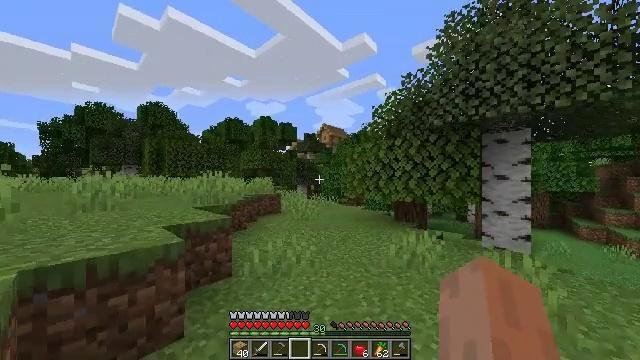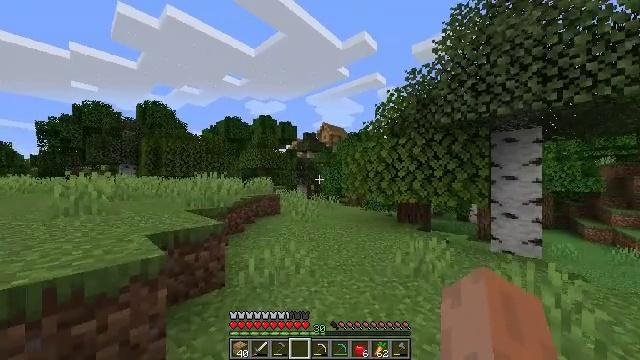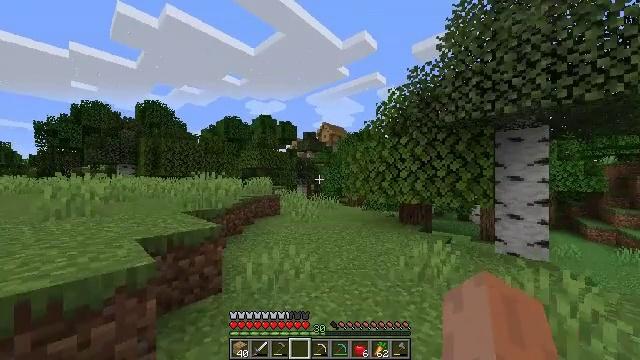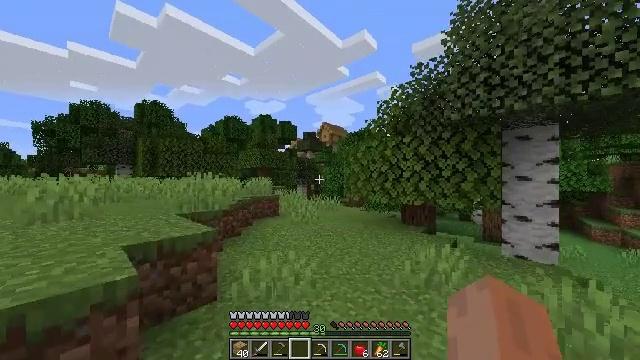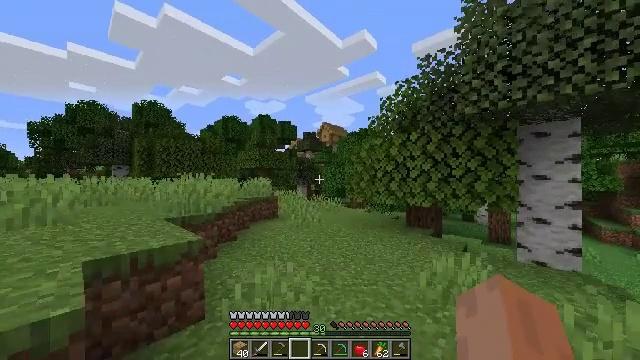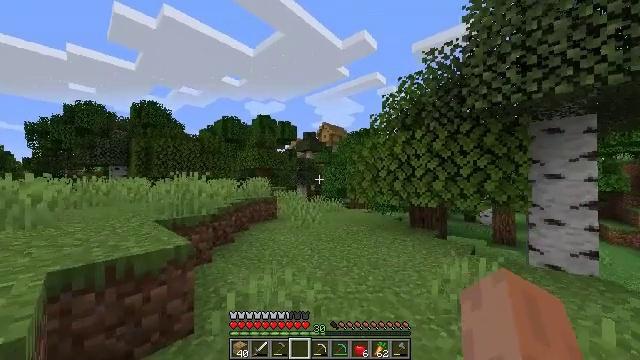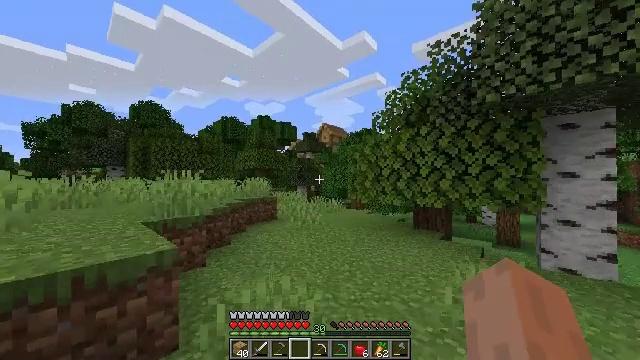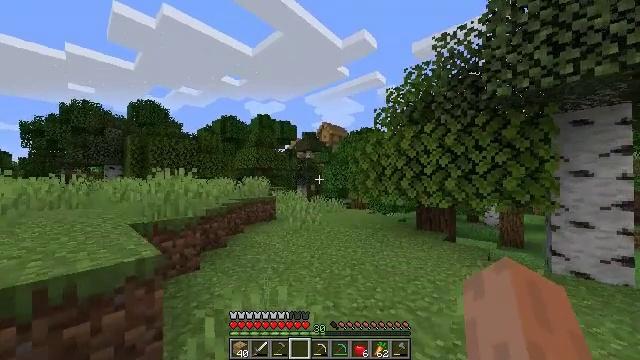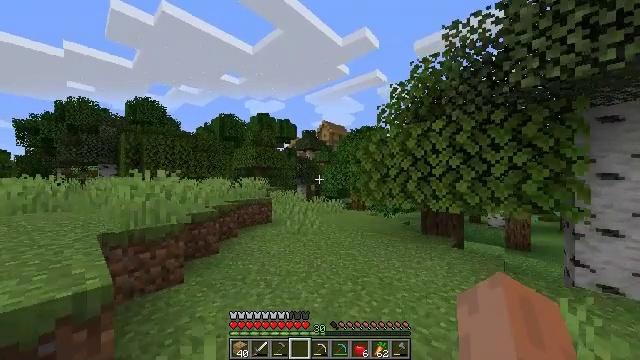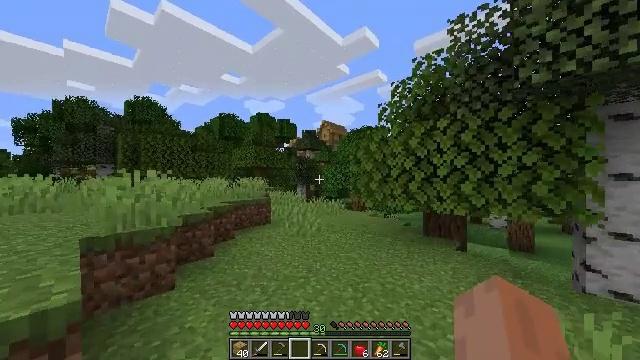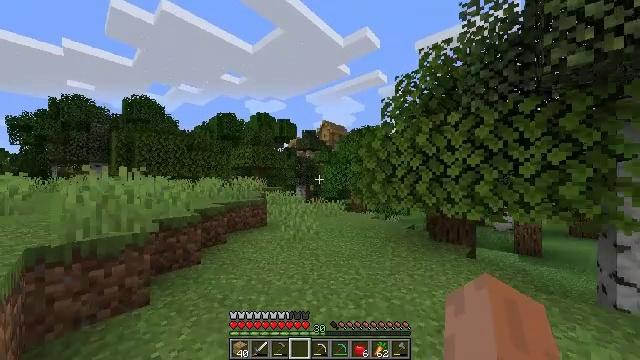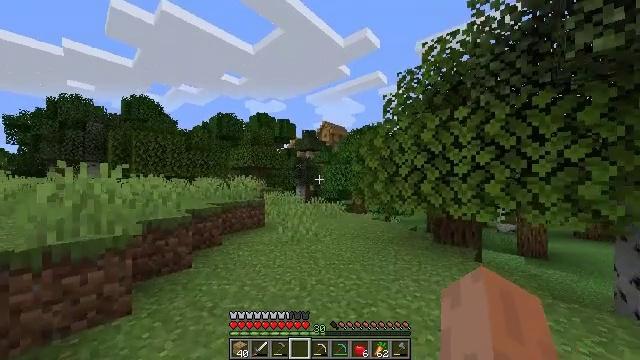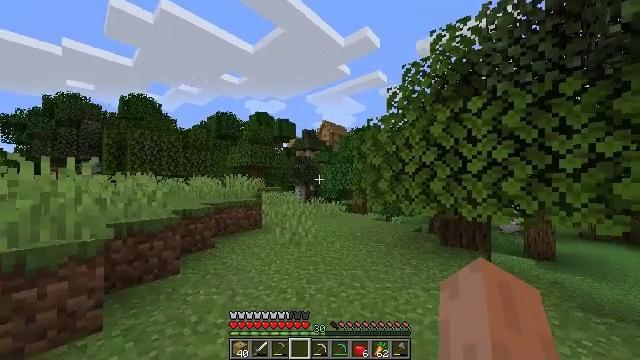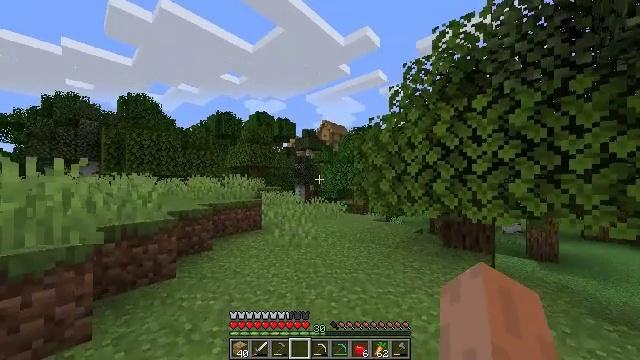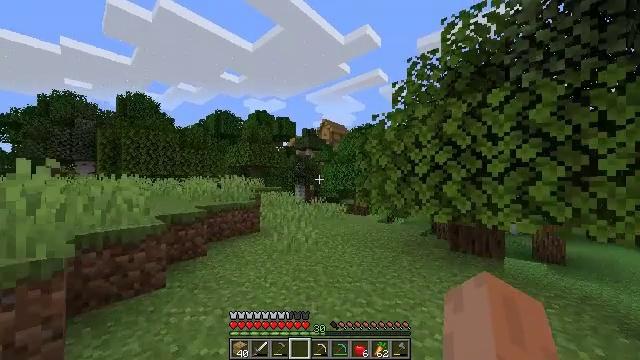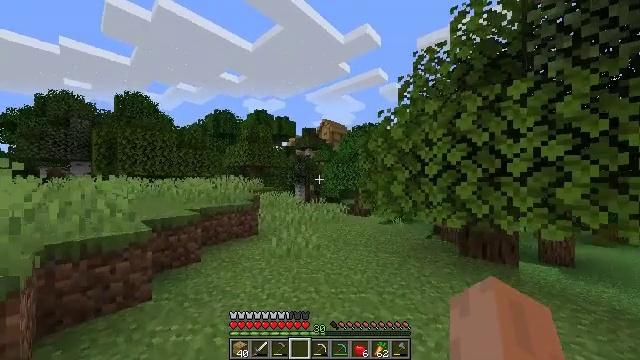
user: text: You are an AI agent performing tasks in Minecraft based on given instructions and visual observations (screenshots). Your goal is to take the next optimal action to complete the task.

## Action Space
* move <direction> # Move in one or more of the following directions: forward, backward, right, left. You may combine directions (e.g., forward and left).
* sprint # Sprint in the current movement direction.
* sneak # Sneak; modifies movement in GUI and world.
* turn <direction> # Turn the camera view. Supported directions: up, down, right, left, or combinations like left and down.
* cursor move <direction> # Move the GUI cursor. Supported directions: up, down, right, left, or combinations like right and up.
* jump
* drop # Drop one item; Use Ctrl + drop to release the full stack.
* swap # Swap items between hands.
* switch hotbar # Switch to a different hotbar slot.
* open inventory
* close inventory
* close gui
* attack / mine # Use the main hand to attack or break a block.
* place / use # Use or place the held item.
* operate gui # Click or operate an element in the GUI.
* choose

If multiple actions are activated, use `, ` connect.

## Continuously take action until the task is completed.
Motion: motion action
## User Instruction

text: Combine your ingredients on a crafting table to get an enchanting table.
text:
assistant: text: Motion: move forward, sprint
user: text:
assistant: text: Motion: move forward, sprint
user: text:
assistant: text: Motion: move forward, sprint
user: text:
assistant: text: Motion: move forward, sprint
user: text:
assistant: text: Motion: move forward, sprint
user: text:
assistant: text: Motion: move forward, sprint
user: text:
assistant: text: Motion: move forward, sprint
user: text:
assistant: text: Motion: move forward, sprint
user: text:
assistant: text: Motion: move forward, sprint
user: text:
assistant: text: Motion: move forward, sprint
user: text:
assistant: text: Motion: move forward, sprint
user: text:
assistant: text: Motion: move forward, sprint
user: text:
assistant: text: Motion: move forward, sprint
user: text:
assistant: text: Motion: move forward, sprint
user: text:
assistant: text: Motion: move forward, sprint
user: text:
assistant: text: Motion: move forward, sprint
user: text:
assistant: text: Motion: move forward, sprint
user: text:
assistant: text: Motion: move forward, sprint
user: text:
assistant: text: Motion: move forward, sprint
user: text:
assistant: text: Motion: move forward, sprint
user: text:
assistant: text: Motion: move forward, sprint
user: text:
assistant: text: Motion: move forward, sprint
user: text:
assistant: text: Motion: move forward, sprint
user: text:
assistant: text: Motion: move forward, sprint
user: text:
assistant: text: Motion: move forward, sprint
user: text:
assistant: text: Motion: move forward, sprint
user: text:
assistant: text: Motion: move forward, sprint
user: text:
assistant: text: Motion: move forward, sprint
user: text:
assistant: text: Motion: move forward, sprint
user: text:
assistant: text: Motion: move forward, sprint